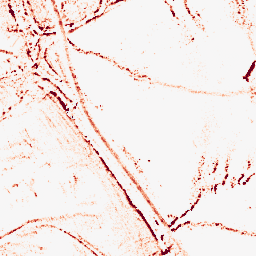
Category: morphological
Decomposition family: morphological_ellipse
Decomposition parameters: operation: opening
width: 5
height: 5
Upsampling method: cubic_catmull_rom
Upsampling parameters: scale: 2
Upsampling scale: 2